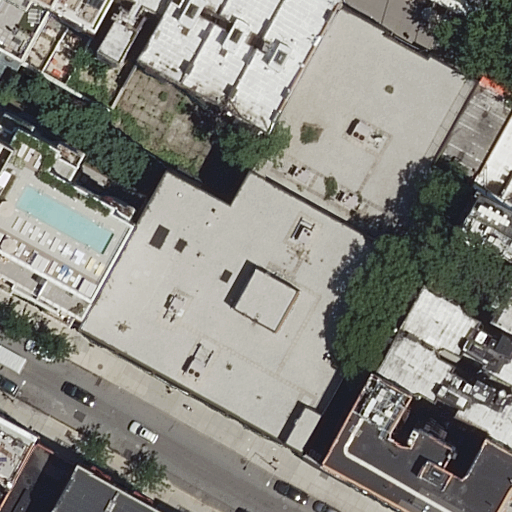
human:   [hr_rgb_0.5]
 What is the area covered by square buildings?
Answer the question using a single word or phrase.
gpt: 0m2

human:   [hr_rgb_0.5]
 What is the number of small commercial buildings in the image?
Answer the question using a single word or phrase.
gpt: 0

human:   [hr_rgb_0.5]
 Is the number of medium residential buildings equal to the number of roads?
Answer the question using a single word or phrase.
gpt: no

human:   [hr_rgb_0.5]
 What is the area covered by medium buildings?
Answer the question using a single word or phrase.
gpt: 1224m2

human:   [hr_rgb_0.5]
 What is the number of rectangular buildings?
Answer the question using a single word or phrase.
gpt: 11

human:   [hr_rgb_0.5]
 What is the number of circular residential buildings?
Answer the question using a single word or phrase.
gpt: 0

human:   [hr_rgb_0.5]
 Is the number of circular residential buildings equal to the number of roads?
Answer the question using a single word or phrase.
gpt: no

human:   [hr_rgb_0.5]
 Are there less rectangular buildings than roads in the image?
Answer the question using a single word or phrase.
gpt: no

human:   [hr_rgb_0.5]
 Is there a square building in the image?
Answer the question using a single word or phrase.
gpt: no

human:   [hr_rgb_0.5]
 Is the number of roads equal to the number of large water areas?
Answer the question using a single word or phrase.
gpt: no

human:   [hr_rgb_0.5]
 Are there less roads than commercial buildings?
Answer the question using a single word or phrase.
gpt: no

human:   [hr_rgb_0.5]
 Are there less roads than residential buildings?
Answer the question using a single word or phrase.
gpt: yes

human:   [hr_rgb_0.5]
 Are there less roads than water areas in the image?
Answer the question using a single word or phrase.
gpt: no

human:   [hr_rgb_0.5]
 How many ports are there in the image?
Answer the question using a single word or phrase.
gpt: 0

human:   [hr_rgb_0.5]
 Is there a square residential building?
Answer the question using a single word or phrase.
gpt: no

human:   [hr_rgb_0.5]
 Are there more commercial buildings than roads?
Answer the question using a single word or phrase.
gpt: no

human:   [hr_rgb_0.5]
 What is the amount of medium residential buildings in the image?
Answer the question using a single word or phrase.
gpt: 6

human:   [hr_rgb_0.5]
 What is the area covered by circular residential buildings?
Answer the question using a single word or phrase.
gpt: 0m2

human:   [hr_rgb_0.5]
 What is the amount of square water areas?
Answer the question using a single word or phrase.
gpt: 0

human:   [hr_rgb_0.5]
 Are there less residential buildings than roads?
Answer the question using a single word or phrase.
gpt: no

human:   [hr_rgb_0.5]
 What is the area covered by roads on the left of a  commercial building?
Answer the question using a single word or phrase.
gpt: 0m2

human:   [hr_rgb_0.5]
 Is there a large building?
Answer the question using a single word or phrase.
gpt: yes

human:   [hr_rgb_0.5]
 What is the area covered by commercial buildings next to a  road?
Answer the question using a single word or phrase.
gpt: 0m2

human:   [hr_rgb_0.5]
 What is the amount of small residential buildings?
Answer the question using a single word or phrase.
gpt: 8

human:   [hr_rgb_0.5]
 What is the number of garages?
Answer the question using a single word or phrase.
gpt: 0

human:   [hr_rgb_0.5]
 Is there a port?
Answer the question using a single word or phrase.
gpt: no

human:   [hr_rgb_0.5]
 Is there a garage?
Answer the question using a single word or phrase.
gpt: no

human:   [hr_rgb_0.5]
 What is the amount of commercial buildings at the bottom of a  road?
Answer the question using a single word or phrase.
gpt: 0

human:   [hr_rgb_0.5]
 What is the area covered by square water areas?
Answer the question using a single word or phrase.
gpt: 0m2

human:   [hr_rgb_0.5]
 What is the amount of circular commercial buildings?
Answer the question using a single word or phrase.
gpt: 0

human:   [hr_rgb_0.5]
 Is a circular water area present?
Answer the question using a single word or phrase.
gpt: no

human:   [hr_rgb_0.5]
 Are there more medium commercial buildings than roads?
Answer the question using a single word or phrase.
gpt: no

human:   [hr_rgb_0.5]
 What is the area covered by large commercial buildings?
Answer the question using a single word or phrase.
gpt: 0m2

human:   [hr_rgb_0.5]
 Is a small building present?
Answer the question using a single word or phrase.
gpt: yes

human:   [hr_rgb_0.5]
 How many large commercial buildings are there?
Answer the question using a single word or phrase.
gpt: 0

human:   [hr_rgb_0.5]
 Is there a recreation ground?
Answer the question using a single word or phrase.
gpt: no